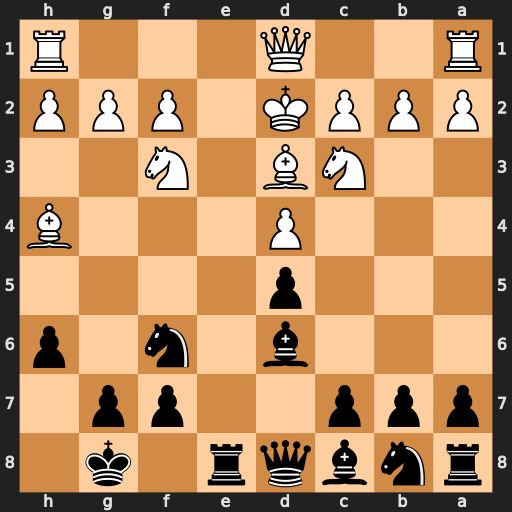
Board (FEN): rnbqr1k1/ppp2pp1/3b1n1p/3p4/3P3B/2NB1N2/PPPK1PPP/R2Q3R
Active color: b
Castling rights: -
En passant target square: -
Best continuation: Bf4#